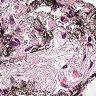
Metastatic tissue present: no